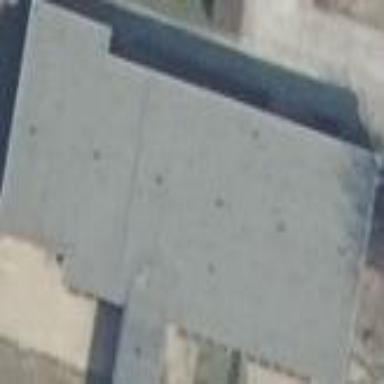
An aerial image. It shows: Kindergarten building.